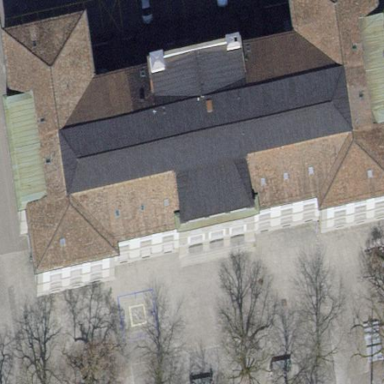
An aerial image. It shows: School.